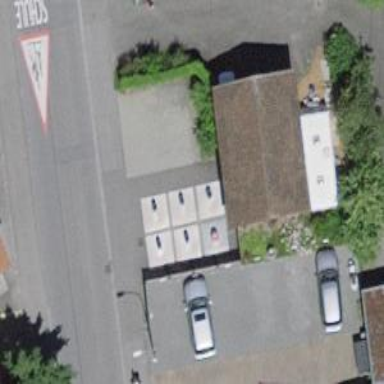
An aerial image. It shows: Recycling container at amenity designated for recycling.